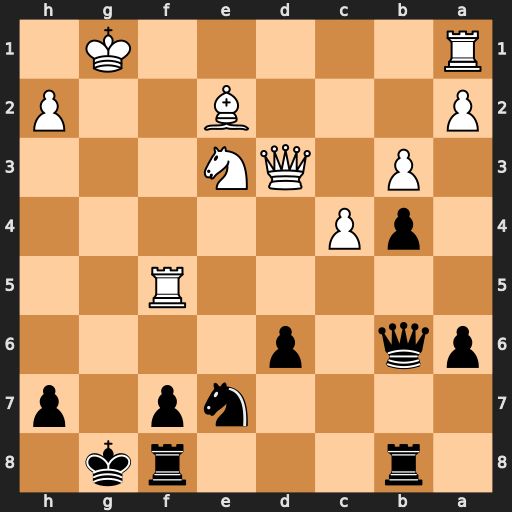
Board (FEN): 1r3rk1/4np1p/pq1p4/5R2/1pP5/1P1QN3/P3B2P/R5K1
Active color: b
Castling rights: -
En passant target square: -
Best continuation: Nxf5 Qxf5 Qxe3+